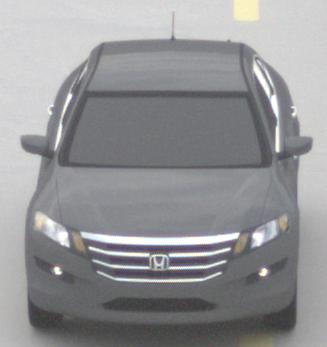
Make: Honda
Model: Crosstour
Detailed model: -
Model produced from: 2009
Model produced until: 2012
Doors: 4
Color: gray
Road condition: dry road
Daytime: midday
Contrast: low contrast